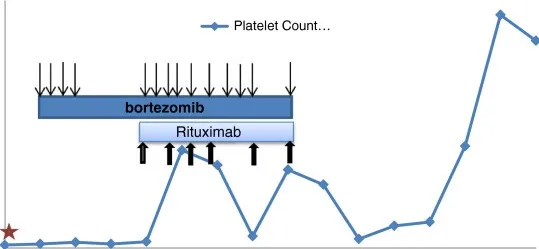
Trend in platelet counts during treatment. The y-axis depicts platelet counts in thousands/mm3 and the timeline is plotted on the x-axis. The star indicates the time of the intracranial bleed. The dark bar shows the duration of bortezomib treatment and arrows indicate timing of the injections; the lighter bar shows the duration of rituximab treatment with arrows indicating the timing of the treatments.
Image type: chart (chart)